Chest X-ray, PA view. Patient: 18 years old, sex F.
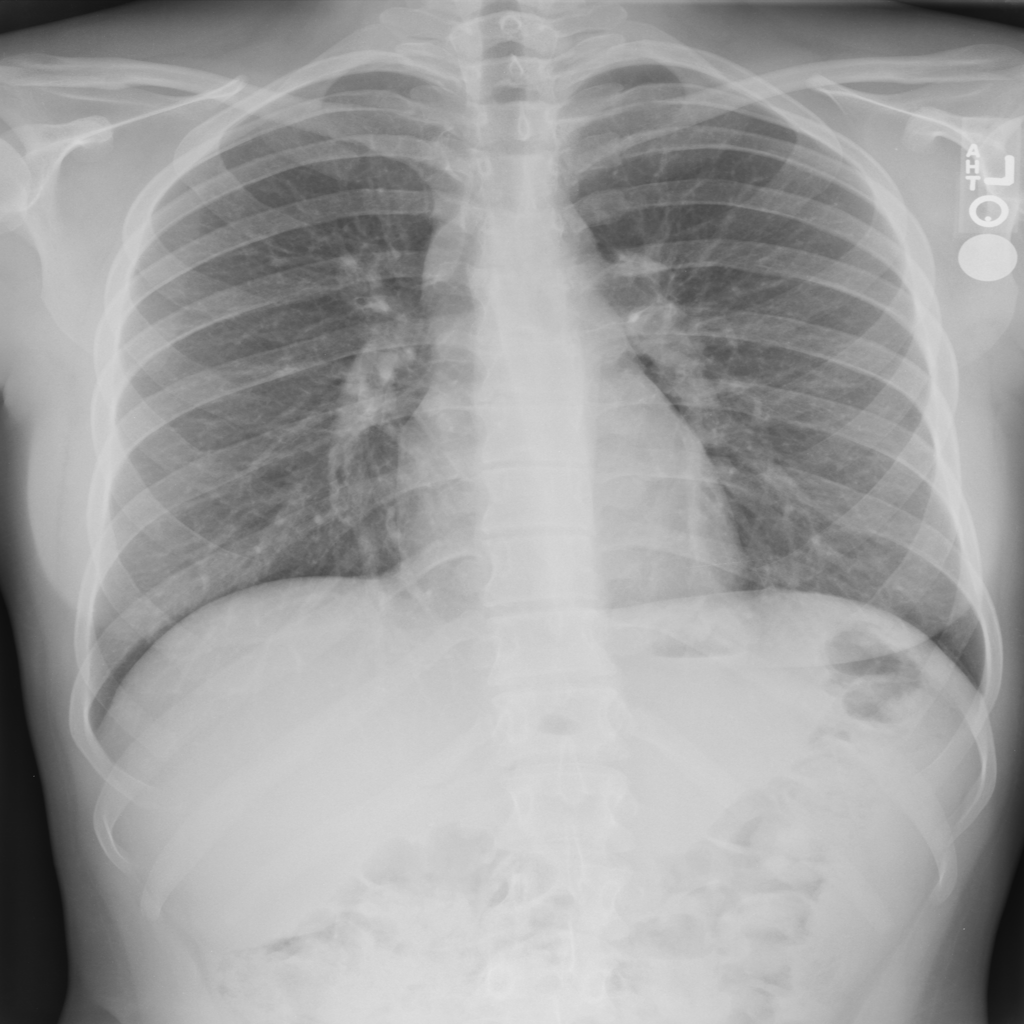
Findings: No Finding